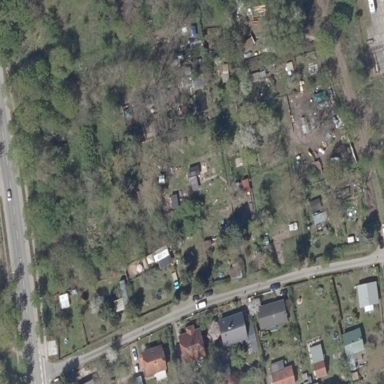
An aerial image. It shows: Area designated for allotments.